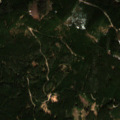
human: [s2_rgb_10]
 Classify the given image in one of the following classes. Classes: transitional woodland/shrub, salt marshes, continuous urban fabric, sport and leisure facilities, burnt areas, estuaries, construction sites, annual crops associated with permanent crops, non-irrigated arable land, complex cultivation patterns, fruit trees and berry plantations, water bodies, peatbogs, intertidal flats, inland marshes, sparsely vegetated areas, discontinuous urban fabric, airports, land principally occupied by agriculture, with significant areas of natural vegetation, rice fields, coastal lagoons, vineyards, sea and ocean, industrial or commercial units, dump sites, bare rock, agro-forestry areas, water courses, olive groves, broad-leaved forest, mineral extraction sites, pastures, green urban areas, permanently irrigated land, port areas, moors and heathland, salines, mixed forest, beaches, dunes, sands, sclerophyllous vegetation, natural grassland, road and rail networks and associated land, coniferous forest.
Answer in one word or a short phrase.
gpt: coniferous forest